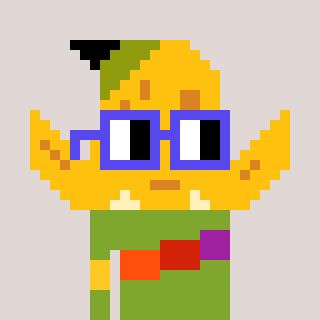
a pixel art character with square blue glasses, a banana-shaped head and a slimegreen-colored body on a warm background